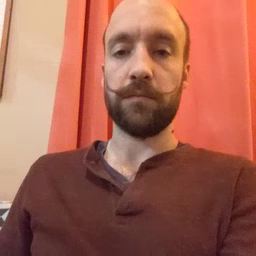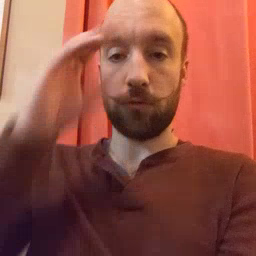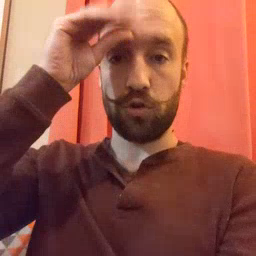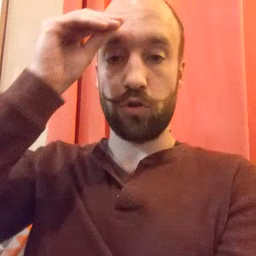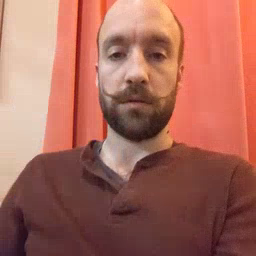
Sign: boy